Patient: sex M, age 67
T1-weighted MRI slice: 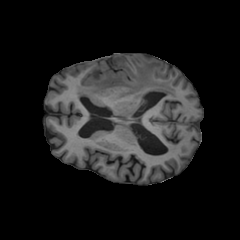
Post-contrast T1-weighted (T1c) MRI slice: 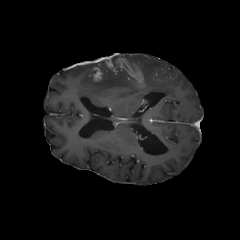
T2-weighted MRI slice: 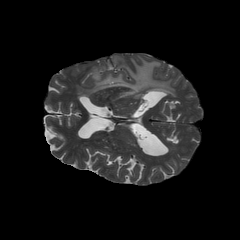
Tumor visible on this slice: yes
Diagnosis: Glioblastoma, IDH-wildtype
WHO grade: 4